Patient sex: F
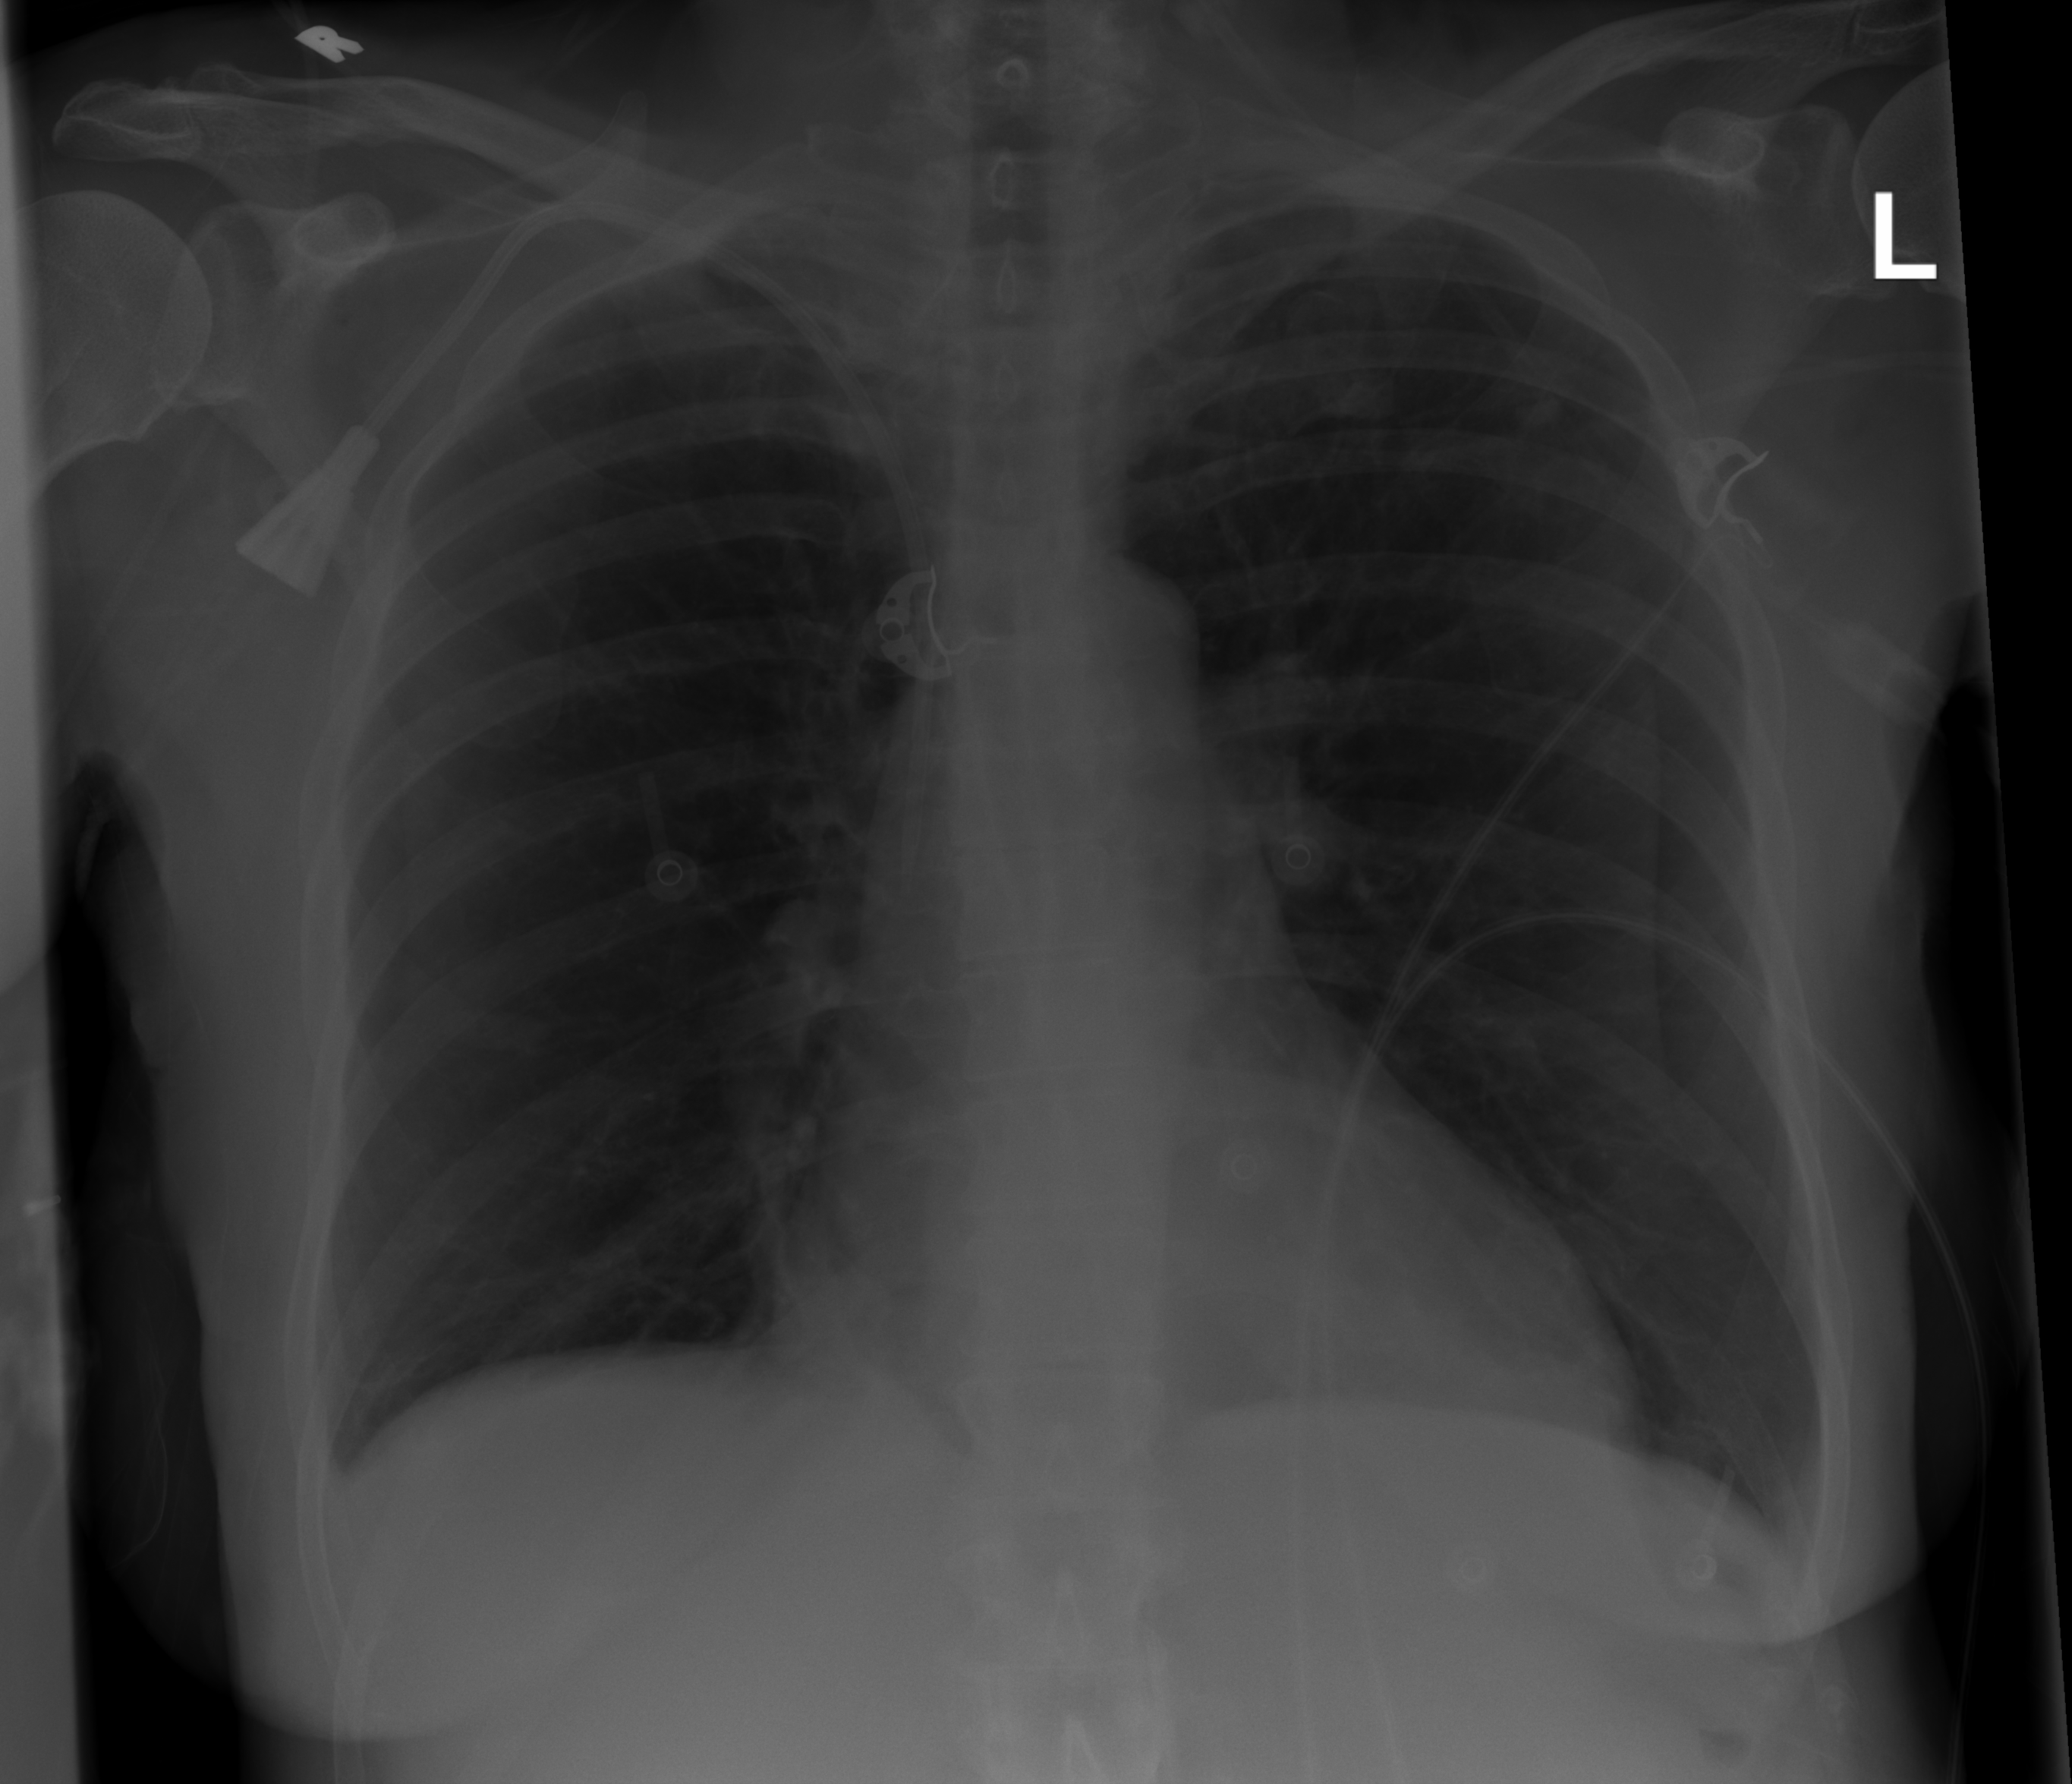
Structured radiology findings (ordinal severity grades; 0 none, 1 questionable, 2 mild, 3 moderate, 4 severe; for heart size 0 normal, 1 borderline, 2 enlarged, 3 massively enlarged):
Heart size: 2
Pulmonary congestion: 0
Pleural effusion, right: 1
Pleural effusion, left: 1
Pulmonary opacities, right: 0
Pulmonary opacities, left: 0
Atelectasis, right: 0
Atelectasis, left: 0